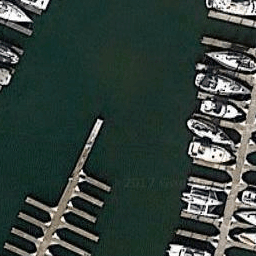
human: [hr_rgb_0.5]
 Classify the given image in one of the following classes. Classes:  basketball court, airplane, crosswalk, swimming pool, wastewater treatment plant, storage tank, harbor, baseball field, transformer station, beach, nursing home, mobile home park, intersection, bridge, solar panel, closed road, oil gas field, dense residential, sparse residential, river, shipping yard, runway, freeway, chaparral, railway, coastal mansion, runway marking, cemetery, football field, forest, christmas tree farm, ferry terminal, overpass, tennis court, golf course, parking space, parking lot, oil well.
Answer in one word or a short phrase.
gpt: harbor